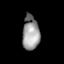
Tissue: skin
Cell type: Epithelial cells
Senescence score: 0.2448
Nuclear area (px): 565
Mean DAPI intensity: 152.46